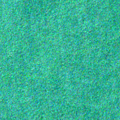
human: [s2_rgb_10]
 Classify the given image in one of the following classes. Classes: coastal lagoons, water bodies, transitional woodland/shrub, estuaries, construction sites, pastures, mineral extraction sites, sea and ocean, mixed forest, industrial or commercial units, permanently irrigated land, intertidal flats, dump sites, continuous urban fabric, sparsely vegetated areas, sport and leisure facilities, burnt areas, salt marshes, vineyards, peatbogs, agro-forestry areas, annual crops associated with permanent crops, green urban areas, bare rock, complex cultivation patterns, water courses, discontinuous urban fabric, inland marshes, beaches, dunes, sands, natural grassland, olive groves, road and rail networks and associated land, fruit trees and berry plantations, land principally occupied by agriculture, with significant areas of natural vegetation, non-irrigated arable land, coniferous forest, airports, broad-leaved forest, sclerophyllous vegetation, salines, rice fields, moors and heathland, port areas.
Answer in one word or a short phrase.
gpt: sea and ocean